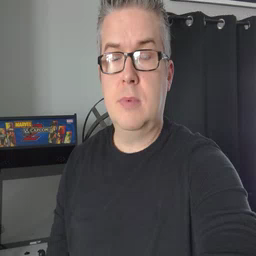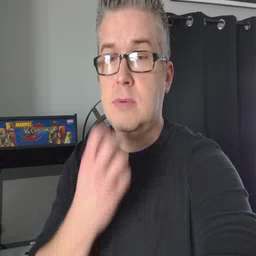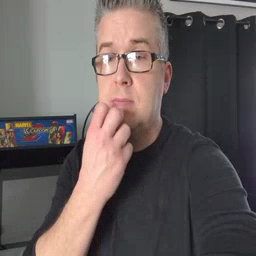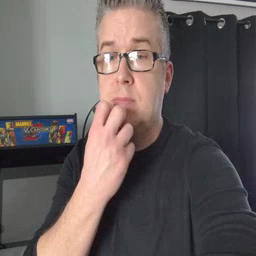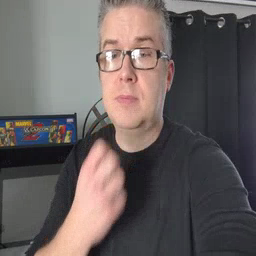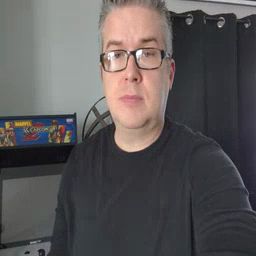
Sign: underwear